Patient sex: M
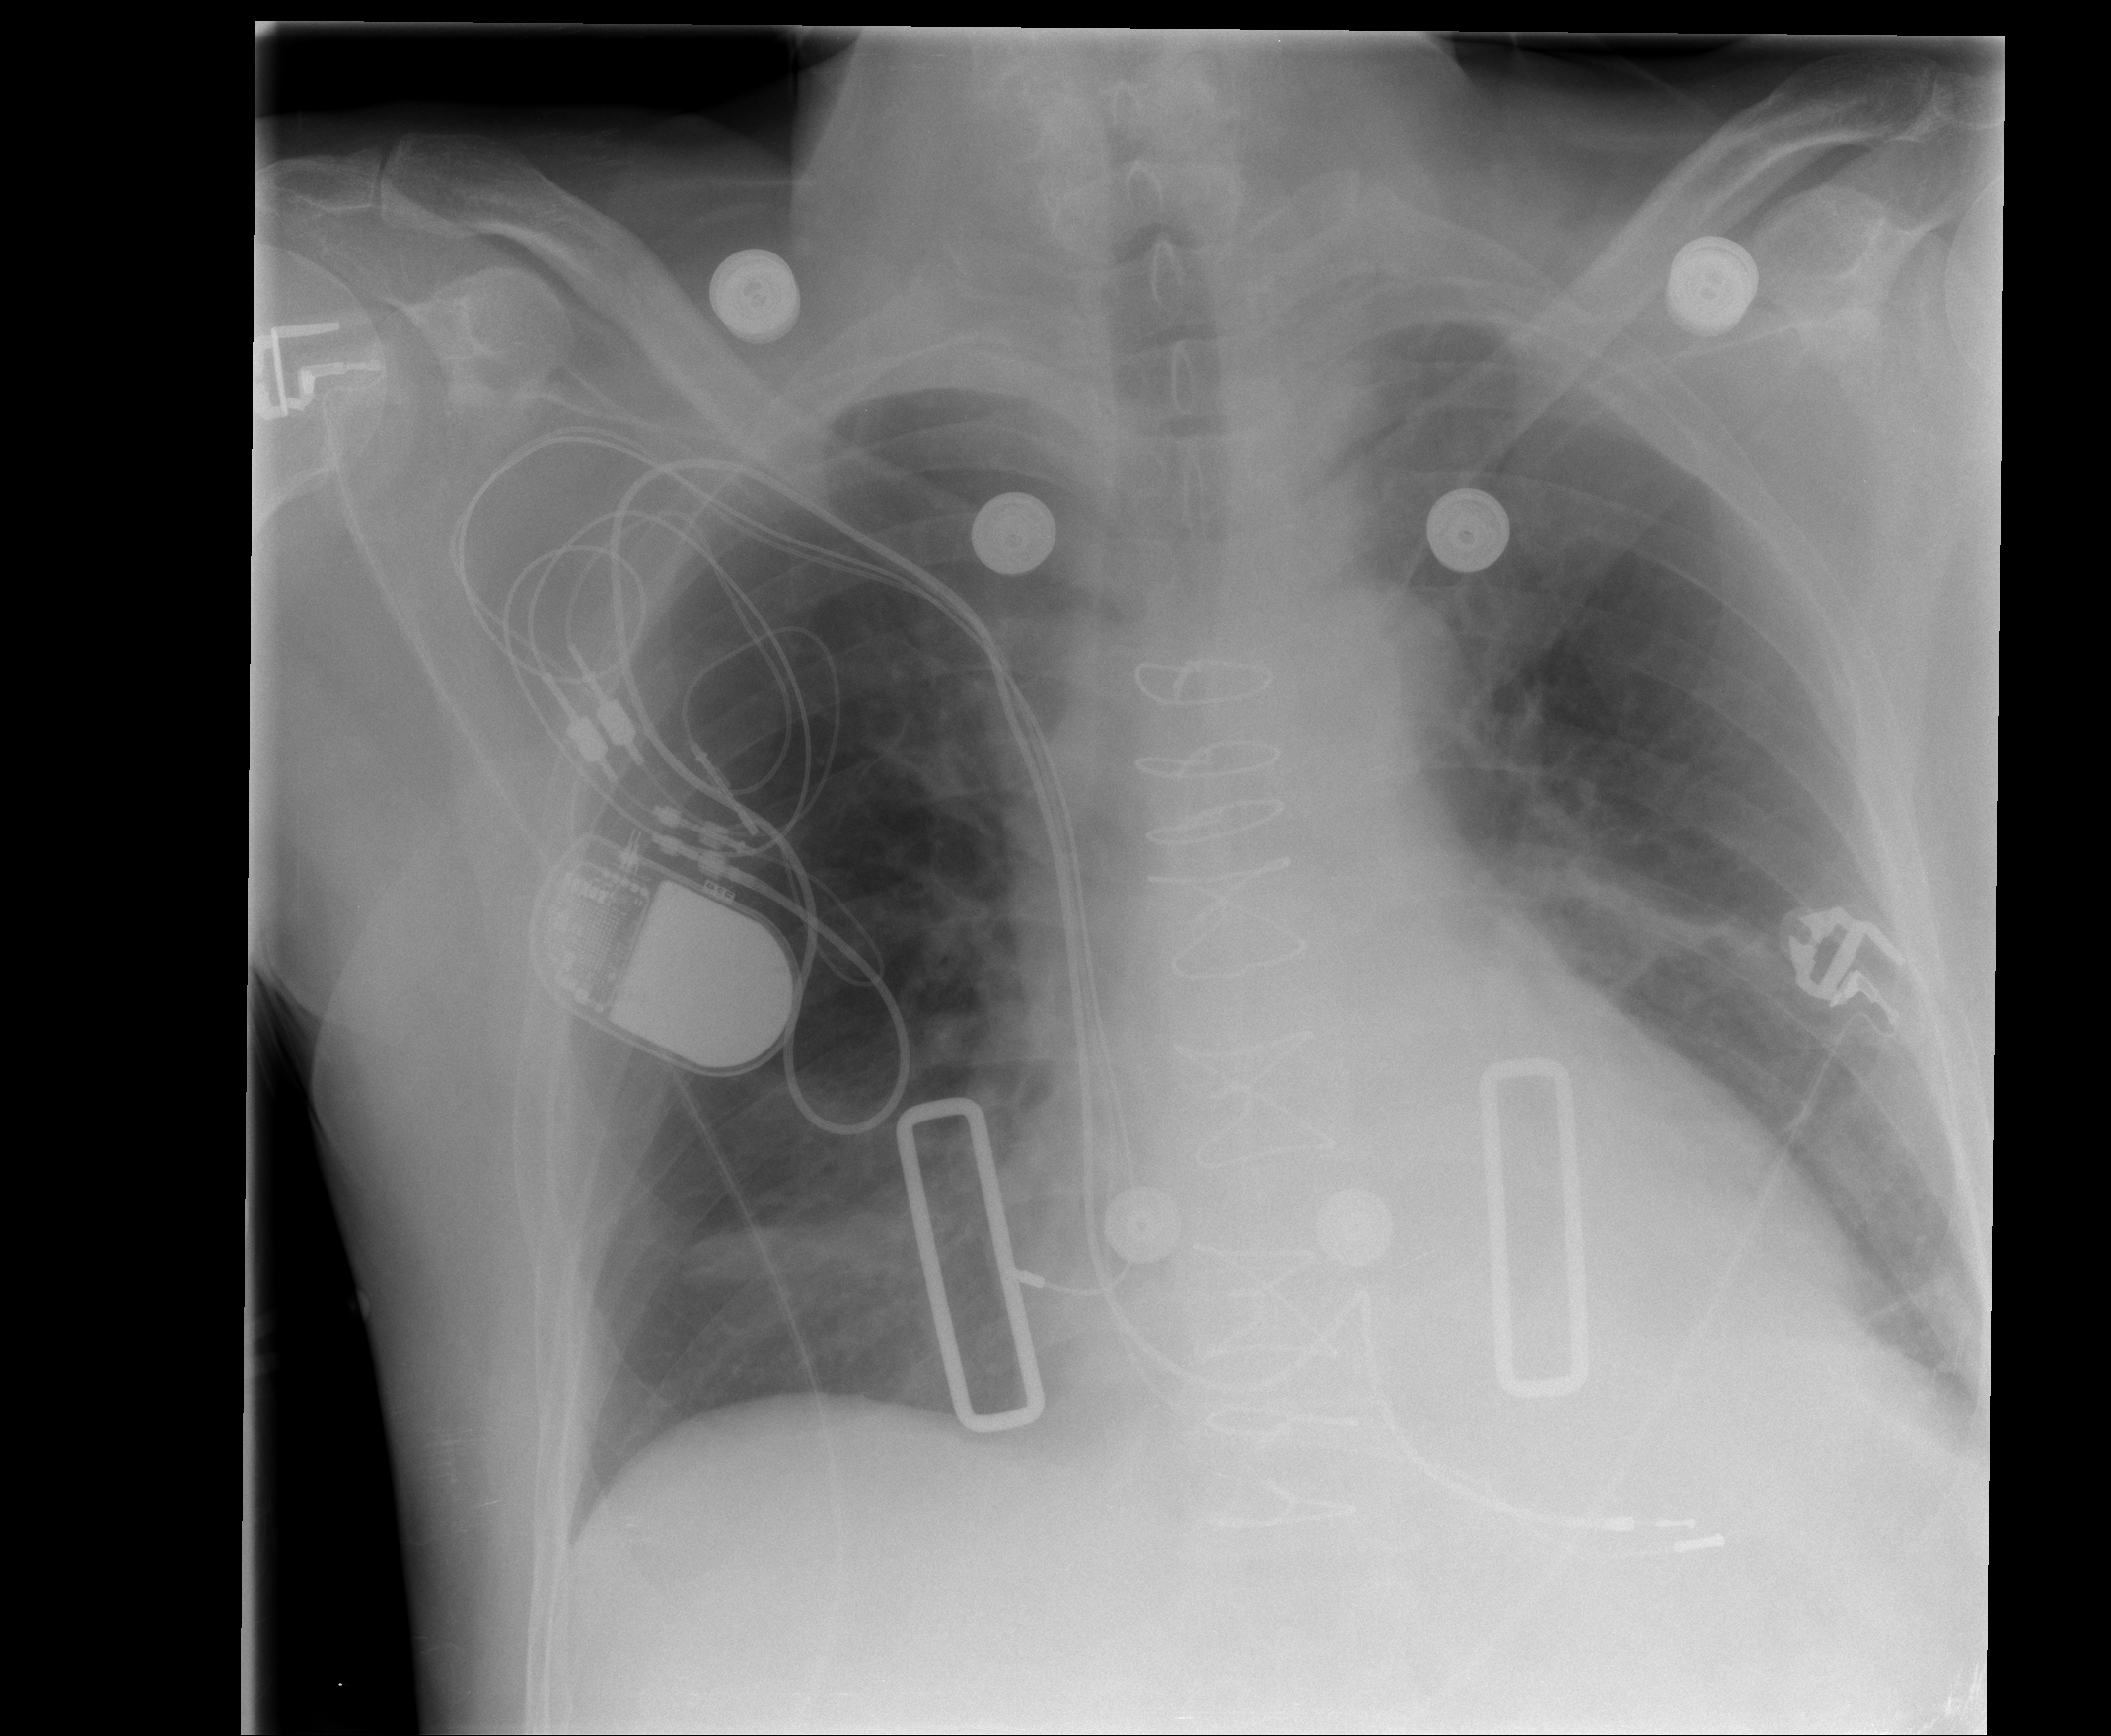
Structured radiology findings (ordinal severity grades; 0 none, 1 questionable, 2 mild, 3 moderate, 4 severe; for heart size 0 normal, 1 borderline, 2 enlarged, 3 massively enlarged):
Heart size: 2
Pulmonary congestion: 2
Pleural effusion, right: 0
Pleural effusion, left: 0
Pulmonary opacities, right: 0
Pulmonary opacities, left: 0
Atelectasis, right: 0
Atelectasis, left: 0